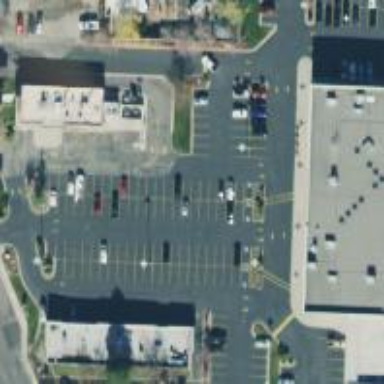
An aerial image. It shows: Parking space.